Question: I'm working with kivy for a new project. While designing my GUI, I encountered the following problem.
I have a GridView dividing my window in three section. The top sections contains a headline, and the middle section should contain centered Buttons and Labels.
This is my current .kv file:
'''
<Main>:
rows: 3
Label:
font_size: 25
text: "Some Headline"
GridLayout:
rows: 2
row_force_default: True
row_default_height: 40
col_force_default: True
col_default_width: 200
BoxLayout:
orientation: 'horizontal'
Button:
text: "Button 1"
Label:
text: "Label 1"
BoxLayout:
orientation: 'horizontal'
Button:
text: "Button 2"
Label:
text: "Label 2"
'''
The resulting window looks like this

But what I want instead is that these BoxLayouts with the Bottons/Labels are centered in the window.
How can I accomplish this or what do I have to change?
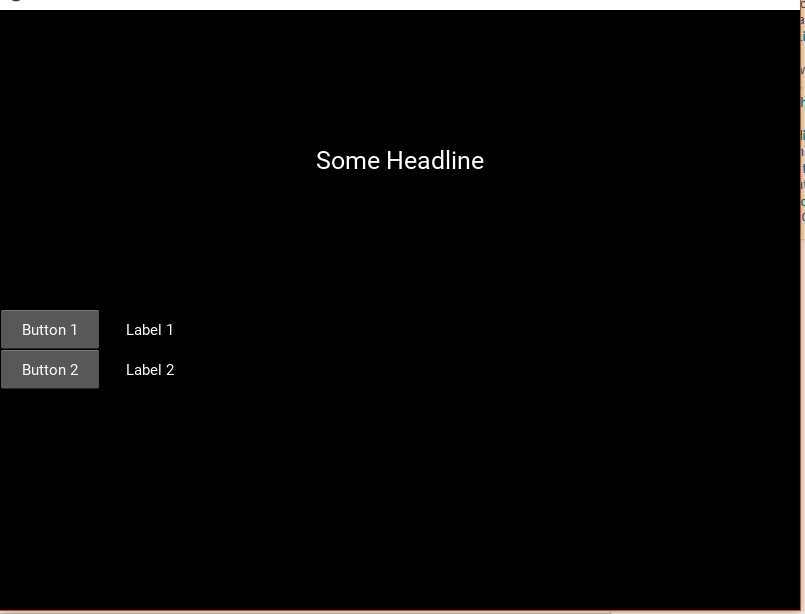
Answer: Use <URL> with 'anchor_x: 'center'' and 'anchor_y: 'center''
## Kivy AnchorLayout " anchor_x
> '''
anchor_x
'''
Horizontal anchor.anchor_x is an <URL> and defaults to 'center'. It
accepts values of 'left', 'center' or 'right'.
## Kivy AnchorLayout " anchor_y
> '''
anchor_y
'''
Vertical anchor.anchor_y is an <URL> and defaults to 'center'. It
accepts values of 'top', 'center' or 'bottom'.
# Example
The following example illustrates use of Kivy <URL>.
## main.py
'''
from kivy.base import runTouchApp
from kivy.lang import Builder
runTouchApp(Builder.load_string("""
<MiddleSection@AnchorLayout>: # Dynamic class
anchor_x: 'center'
anchor_y: 'center'
btn_txt: ''
lbl_txt: ''
BoxLayout:
size_hint: None, 1
width: 200
orientation: 'horizontal'
Button:
text: root.btn_txt
Label:
text: root.lbl_txt
GridLayout: # Root rule
rows: 3
Label:
font_size: 25
text: "Some Headline"
GridLayout:
rows: 2
row_force_default: True
row_default_height: 40
MiddleSection:
btn_txt: "Button 1"
lbl_txt: "Label 1"
MiddleSection:
btn_txt: "Button 2"
lbl_txt: "Label 2"
"""))
'''
# Output
<URL>